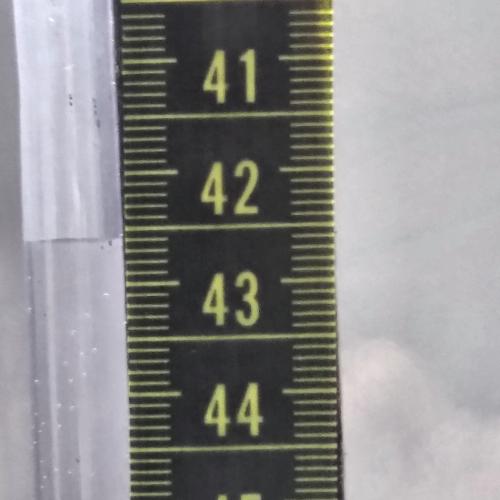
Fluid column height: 42.6 cm